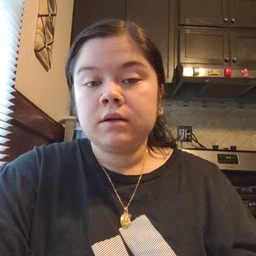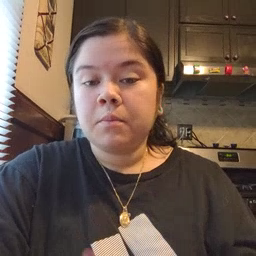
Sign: boy